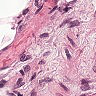
Metastatic tissue present: no